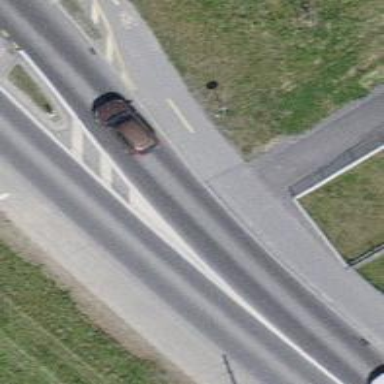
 both with separate sidewalks on both sides."